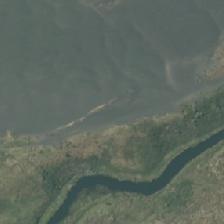
Land cover: low_producing_grassland